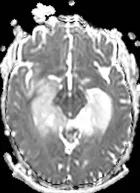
Patient 1 MRI scan of the brain shows diffuse cortico-subcortical T2 and Fluid Attenuated Inversion Recovery (FLAIR) images hyperintense lesions involving the bilateral hippocampal, the fusiform gyri, the right frontoparietal cortex, the left thalamus, and the right pulvinar. Axial apparent diffusion coefficient (ADC) image.
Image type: radiology (mri)